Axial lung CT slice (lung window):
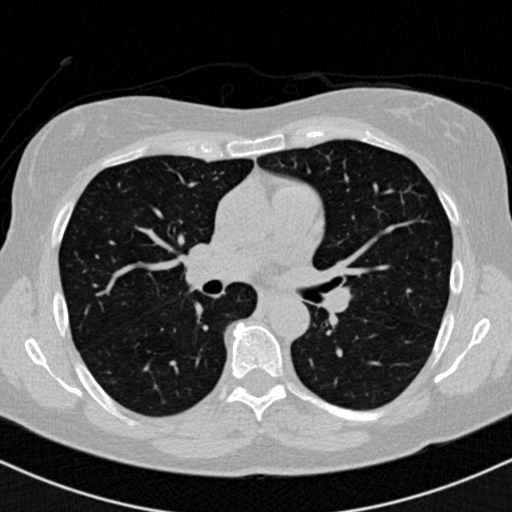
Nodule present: no